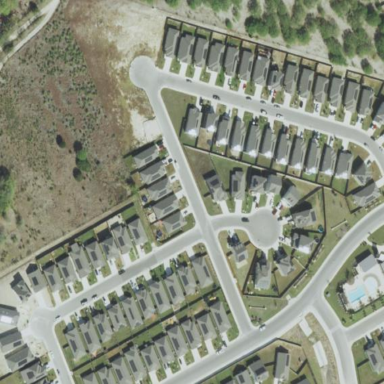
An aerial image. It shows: Residential area in subdivision.